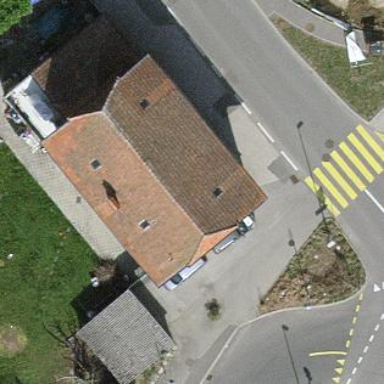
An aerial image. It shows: Simple house.